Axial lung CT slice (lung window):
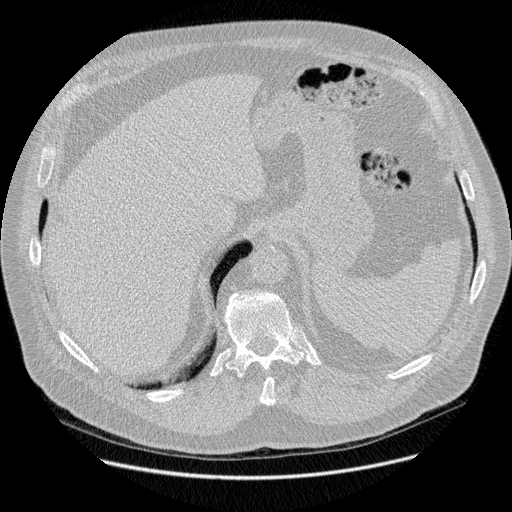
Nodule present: no